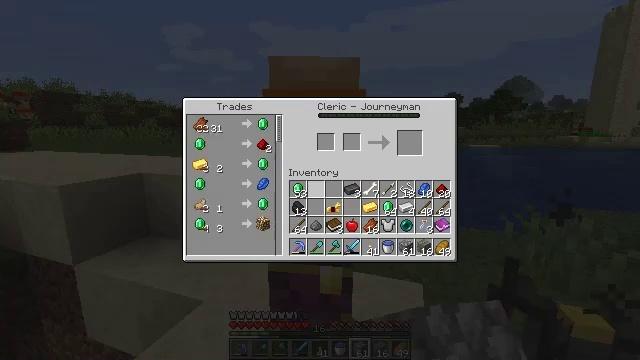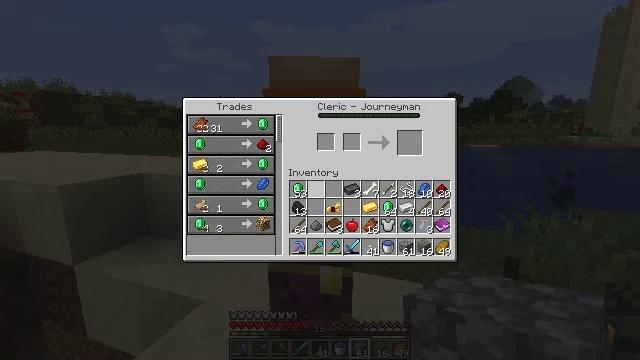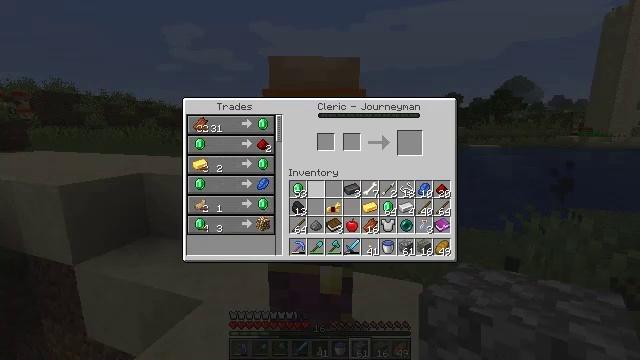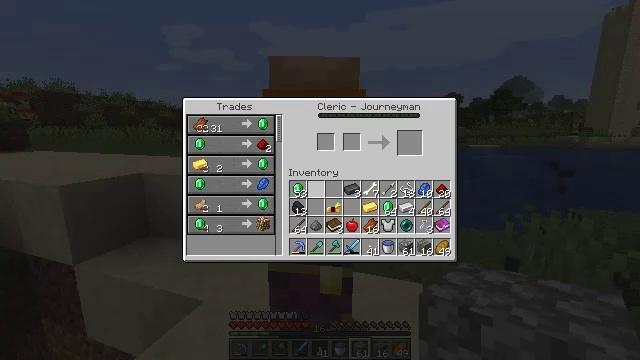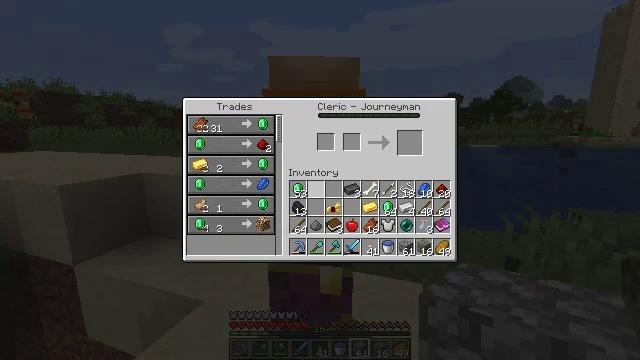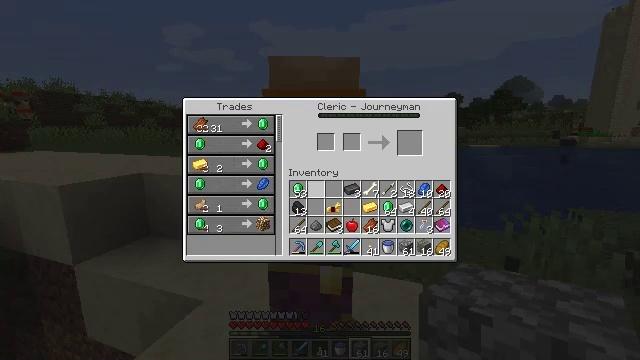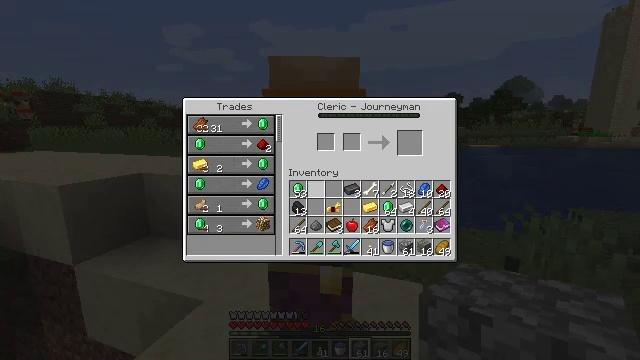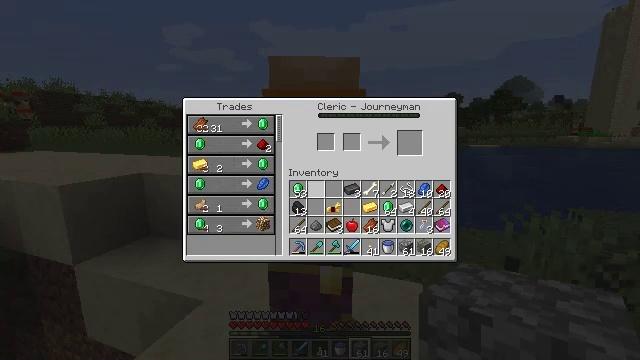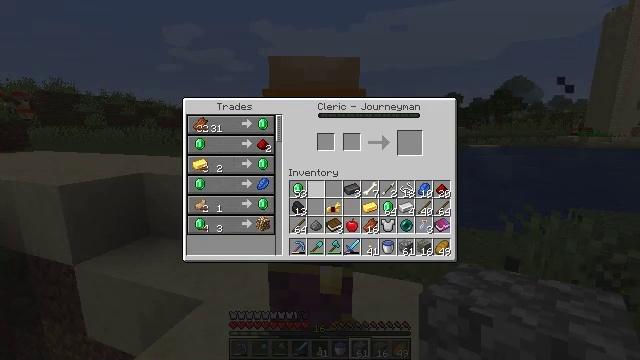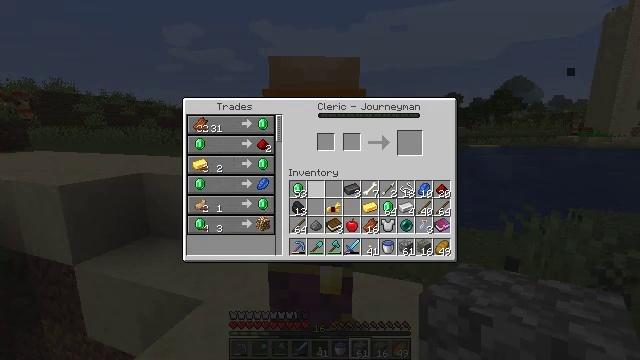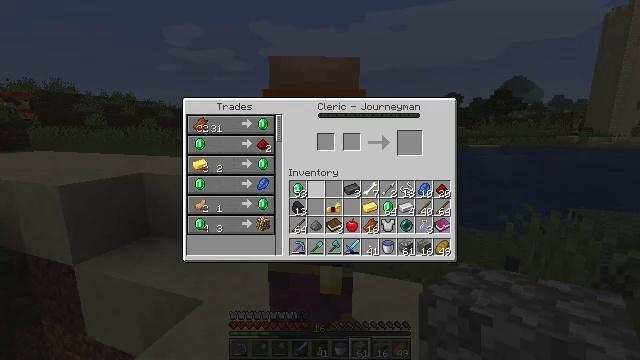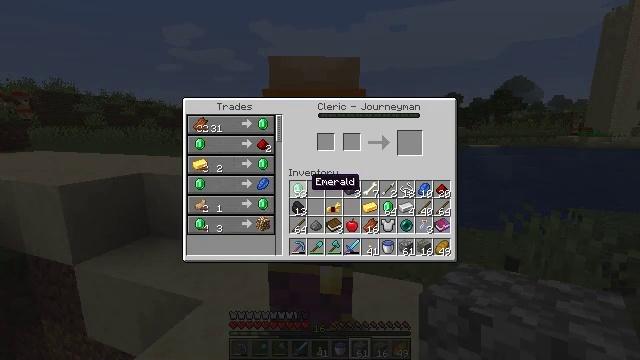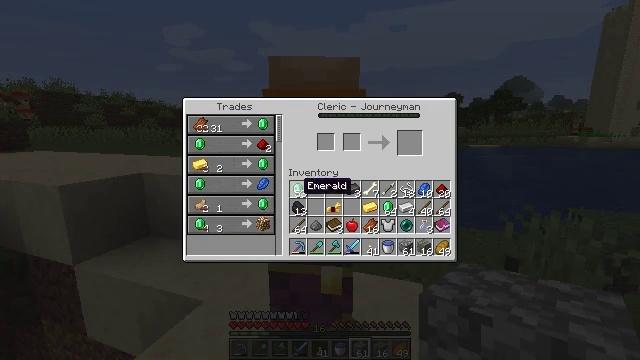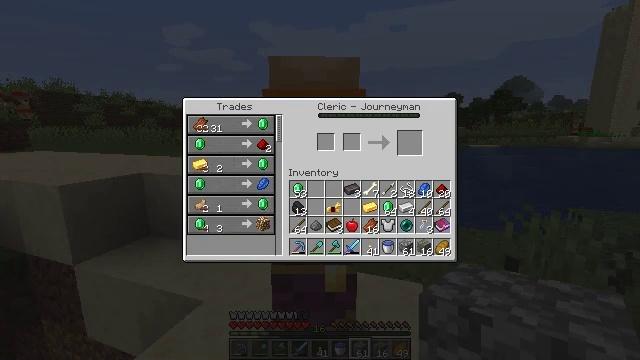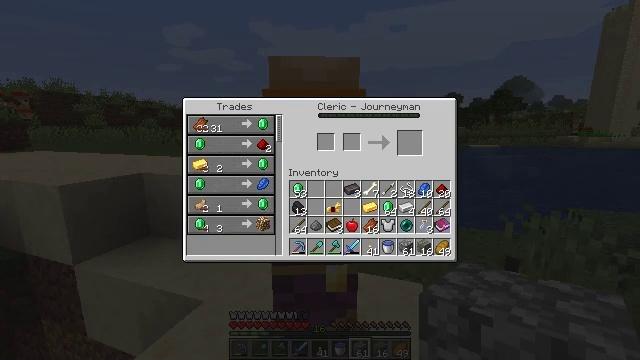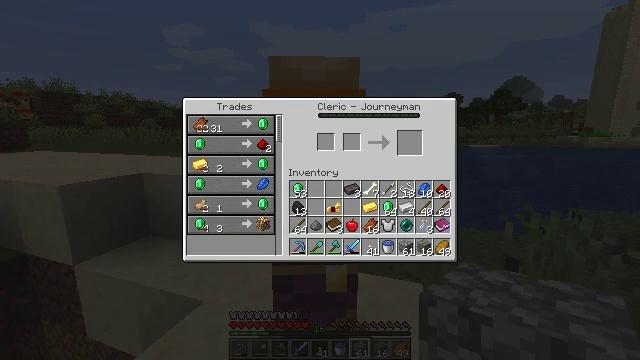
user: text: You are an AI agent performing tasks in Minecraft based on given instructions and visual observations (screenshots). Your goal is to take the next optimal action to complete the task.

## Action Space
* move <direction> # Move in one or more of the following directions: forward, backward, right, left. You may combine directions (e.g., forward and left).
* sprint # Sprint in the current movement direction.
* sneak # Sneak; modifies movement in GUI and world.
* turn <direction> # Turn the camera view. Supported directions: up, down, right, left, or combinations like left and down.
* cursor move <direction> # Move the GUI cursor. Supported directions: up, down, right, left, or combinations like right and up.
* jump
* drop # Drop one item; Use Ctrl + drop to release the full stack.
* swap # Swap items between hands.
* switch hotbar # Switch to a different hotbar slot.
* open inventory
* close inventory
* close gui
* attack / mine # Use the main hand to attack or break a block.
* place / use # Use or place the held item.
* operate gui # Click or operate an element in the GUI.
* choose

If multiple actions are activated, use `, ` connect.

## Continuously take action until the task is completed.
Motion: motion action
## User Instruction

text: Use the crafting table to turn items into lapis lazuli.
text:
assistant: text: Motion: no_op
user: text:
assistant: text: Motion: no_op
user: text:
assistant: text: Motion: no_op
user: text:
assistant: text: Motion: no_op
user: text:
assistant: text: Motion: no_op
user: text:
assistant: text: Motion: no_op
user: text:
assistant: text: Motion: no_op
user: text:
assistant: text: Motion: no_op
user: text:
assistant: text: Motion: no_op
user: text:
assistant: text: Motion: no_op
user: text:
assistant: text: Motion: cursor move left
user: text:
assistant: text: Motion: cursor move left
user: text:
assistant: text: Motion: cursor move left
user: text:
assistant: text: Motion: no_op
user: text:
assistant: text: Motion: no_op
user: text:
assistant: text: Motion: cursor move left
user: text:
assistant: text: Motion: no_op
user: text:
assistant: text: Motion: no_op
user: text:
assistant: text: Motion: no_op
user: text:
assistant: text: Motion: no_op
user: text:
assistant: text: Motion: no_op
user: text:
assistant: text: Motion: no_op
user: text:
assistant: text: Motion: no_op
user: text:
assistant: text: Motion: no_op
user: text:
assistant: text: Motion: no_op
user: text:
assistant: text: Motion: no_op
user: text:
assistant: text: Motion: no_op
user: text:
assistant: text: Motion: no_op
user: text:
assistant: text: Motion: no_op
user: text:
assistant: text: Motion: no_op